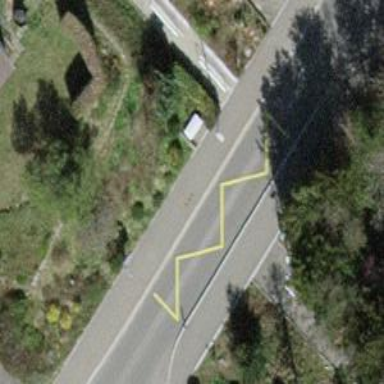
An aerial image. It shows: Bus stop with designated stop position for public transport.